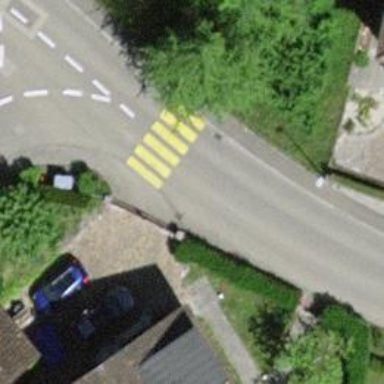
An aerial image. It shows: Uncontrolled zebra crossing on the road.